Question: In WinForms and other applications (e.g. Windows Notepad), you can drag and drop (e.g. a file) into the whole window - this includes the title bar and window borders.
In WPF, you can drag a file only into the window canvas - trying to drag it over the title bar or window borders results in the "no" cursor.

How can I make an ordinary WPF window (SingleBorderWindow WindowStyle, etc.) accept drag and drop into the whole window?
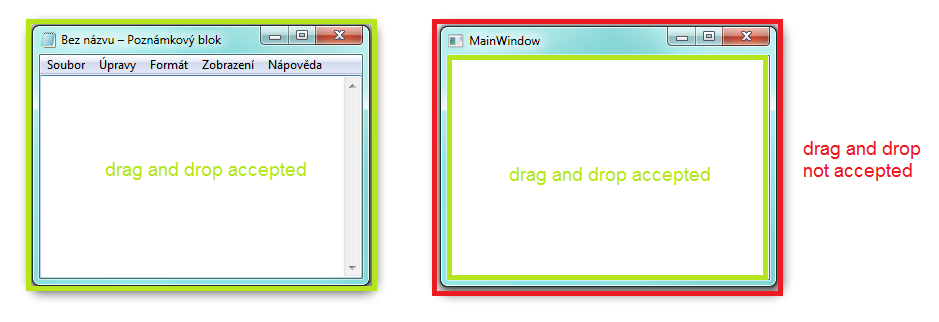
Answer: The difference is that WPF is not calling the OS DragAcceptFiles API when you set AllowDrop="true". DragAcceptFiles registers the entire window as a drop target.
You'll need to pinvoke and have a small window procedure to handle the drop message.
Here's a small test program I made to allow the WPF window to accept the drop anywhere.
'''
public partial class MainWindow : Window
{
public MainWindow()
{
InitializeComponent();
}
const int WM_DROPFILES = 0x233;
[DllImport("shell32.dll")]
static extern void DragAcceptFiles(IntPtr hwnd, bool fAccept);
[DllImport("shell32.dll")]
static extern uint DragQueryFile(IntPtr hDrop, uint iFile, [Out] StringBuilder filename, uint cch);
[DllImport("shell32.dll")]
static extern void DragFinish(IntPtr hDrop);
protected override void OnSourceInitialized(EventArgs e)
{
base.OnSourceInitialized(e);
var helper = new WindowInteropHelper(this);
var hwnd = helper.Handle;
HwndSource source = PresentationSource.FromVisual(this) as HwndSource;
source.AddHook(WndProc);
DragAcceptFiles(hwnd, true);
}
private IntPtr WndProc(IntPtr hwnd, int msg, IntPtr wParam, IntPtr lParam, ref bool handled)
{
if (msg == WM_DROPFILES)
{
handled = true;
return HandleDropFiles(wParam);
}
return IntPtr.Zero;
}
private IntPtr HandleDropFiles(IntPtr hDrop)
{
this.info.Text = "Dropped!";
const int MAX_PATH = 260;
var count = DragQueryFile(hDrop, 0xFFFFFFFF, null, 0);
for (uint i = 0; i < count; i++)
{
int size = (int) DragQueryFile(hDrop, i, null, 0);
var filename = new StringBuilder(size + 1);
DragQueryFile(hDrop, i, filename, MAX_PATH);
Debug.WriteLine("Dropped: " + filename.ToString());
}
DragFinish(hDrop);
return IntPtr.Zero;
}
}
'''